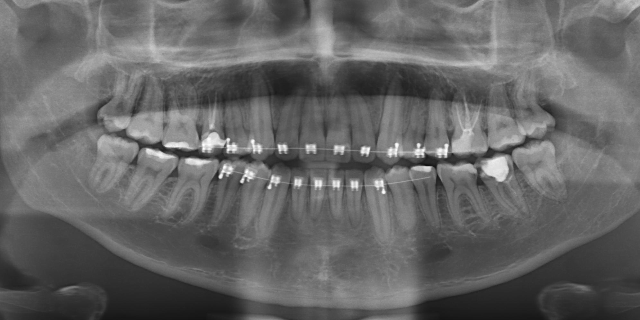
adult